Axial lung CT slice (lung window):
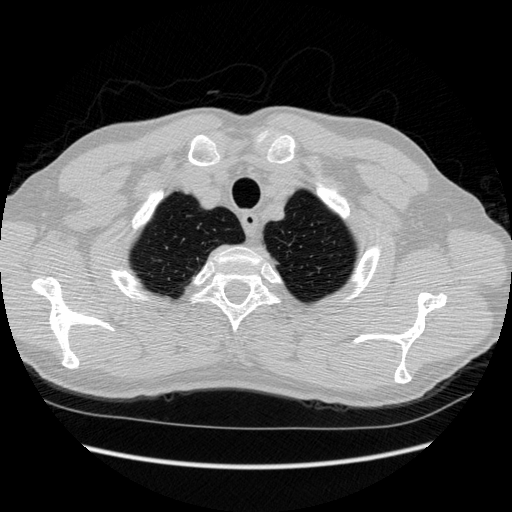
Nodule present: no